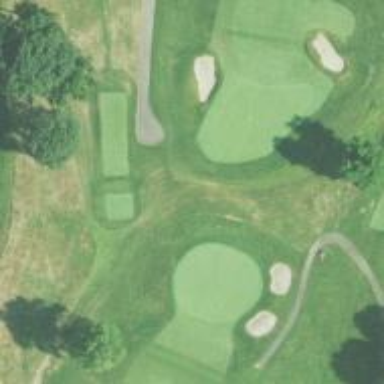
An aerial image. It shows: Pathway for golfing.